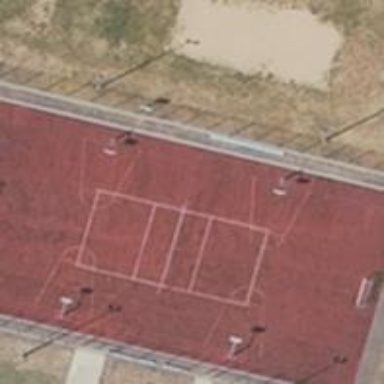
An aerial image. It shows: Multi-sport pitch for leisure land activities.